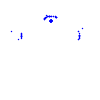
Particle: proton